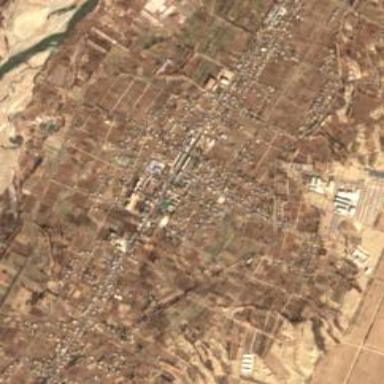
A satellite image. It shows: Township classified as town.